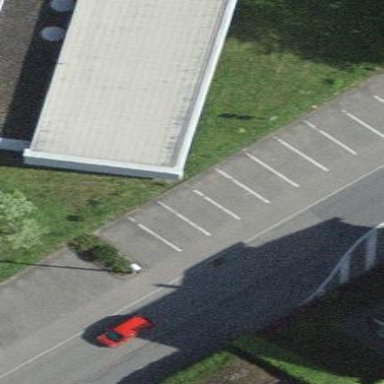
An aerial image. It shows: Parking available on the street side.